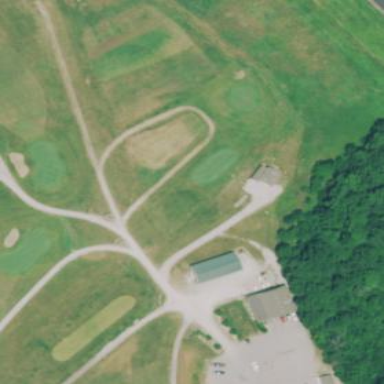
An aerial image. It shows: Designated golf cart path that is service road.